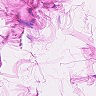
Metastatic tissue present: no